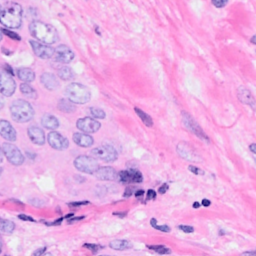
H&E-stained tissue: Breast